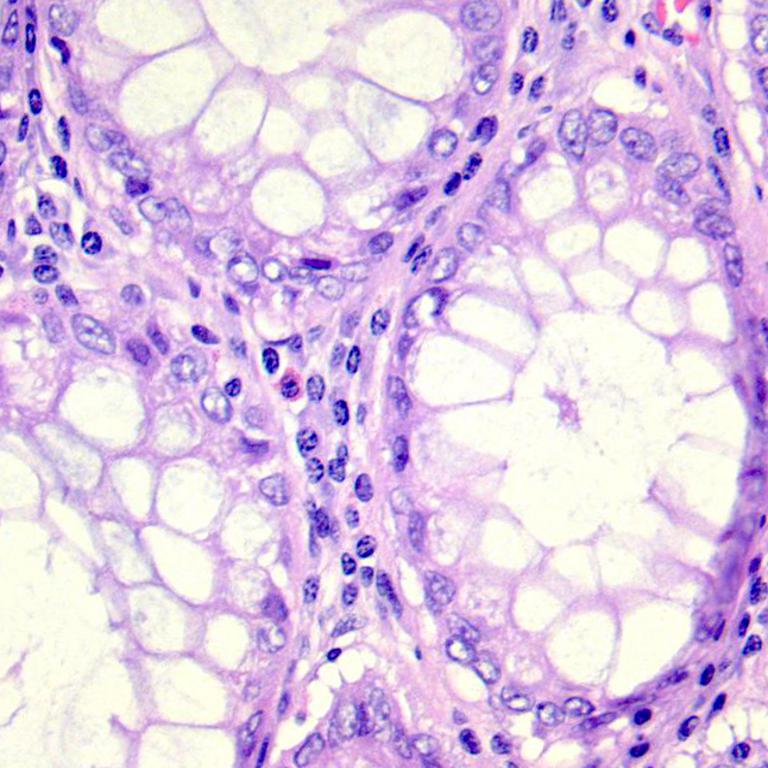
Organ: colon
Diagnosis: benign